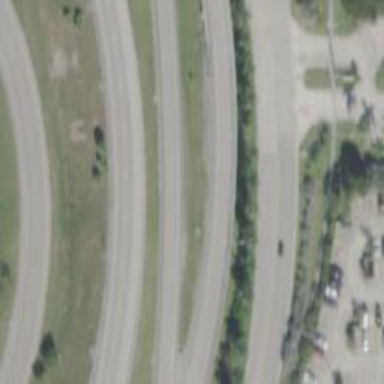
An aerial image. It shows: Asphalt motorway link.